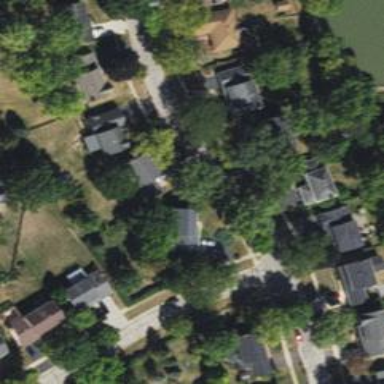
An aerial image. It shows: Residential road with separate asphalt sidewalk.